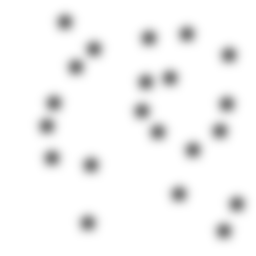
Squares: 0
Triangles: 0
Stars: 21
Total shapes: 21